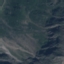
Land use / land cover: HerbaceousVegetation